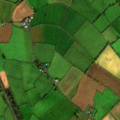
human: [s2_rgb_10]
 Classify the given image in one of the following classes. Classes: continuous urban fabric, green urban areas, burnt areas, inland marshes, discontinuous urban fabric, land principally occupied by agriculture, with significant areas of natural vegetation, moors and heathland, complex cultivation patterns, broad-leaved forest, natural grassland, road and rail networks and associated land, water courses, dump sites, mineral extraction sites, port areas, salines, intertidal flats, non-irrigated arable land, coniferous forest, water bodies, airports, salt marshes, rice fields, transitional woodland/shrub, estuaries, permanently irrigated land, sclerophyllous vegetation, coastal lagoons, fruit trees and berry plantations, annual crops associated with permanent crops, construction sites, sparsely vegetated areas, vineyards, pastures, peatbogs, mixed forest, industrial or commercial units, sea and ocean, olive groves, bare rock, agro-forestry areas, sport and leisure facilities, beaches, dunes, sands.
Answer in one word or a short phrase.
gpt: pastures, complex cultivation patterns